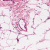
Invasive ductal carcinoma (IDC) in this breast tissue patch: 0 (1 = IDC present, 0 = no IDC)